Question: I got a weird thing with some css and html code. Following code is works fine when used it in browser chrome,firefox but when use developer tools and insepect with mobile view not understand why but the min-height:100%; is not apply? included a screenshot. So in normal browser works fine any idea it is why? Thanks!
'''
*,
*::before,
*::after {
box-sizing: inherit;
}
* {
position: relative;
}
a,
body,
footer,
header,
h1,
h2,
html,
img,
li,
p,
section,
span,
sup,
ul {
background: transparent;
border: 0;
font-size: 100%;
margin: 0;
outline: 0;
padding: 0;
vertical-align: baseline;
}
html {
box-sizing: border-box;
height: 100%;
overflow-x: scroll;
overflow-y: hidden;
width: 210%;
}
body {
background: red;
color: #FFFFFF;
height: 100%;
margin: auto;
overflow: hidden;
width: 210%;
}
section {
display: block;
float: left;
height: 100%;
width: 100%;
}
.test {
float: left;
min-height: 100%;
overflow: hidden;
width: 20%;
}
'''
'''
<body>
<section class="test" style="background-image: url('https://wallpapers.wallhaven.cc/wallpapers/full/wallhaven-95348.jpg');">test</section>
<section class="test" style="background-image: url('https://wallpapers.wallhaven.cc/wallpapers/full/wallhaven-95348.jpg');">test</section>
<section class="test" style="background-image: url('https://wallpapers.wallhaven.cc/wallpapers/full/wallhaven-95348.jpg');">test</section>
<section class="test" style="background-image: url('https://wallpapers.wallhaven.cc/wallpapers/full/wallhaven-95348.jpg');">test</section>
<section class="test" style="background-image: url('https://wallpapers.wallhaven.cc/wallpapers/full/wallhaven-95348.jpg');">test</section>
</body>
'''
The development tools screenshot from Chrome:

How can make it 100% height on development tools also?
Any idea?
THX!
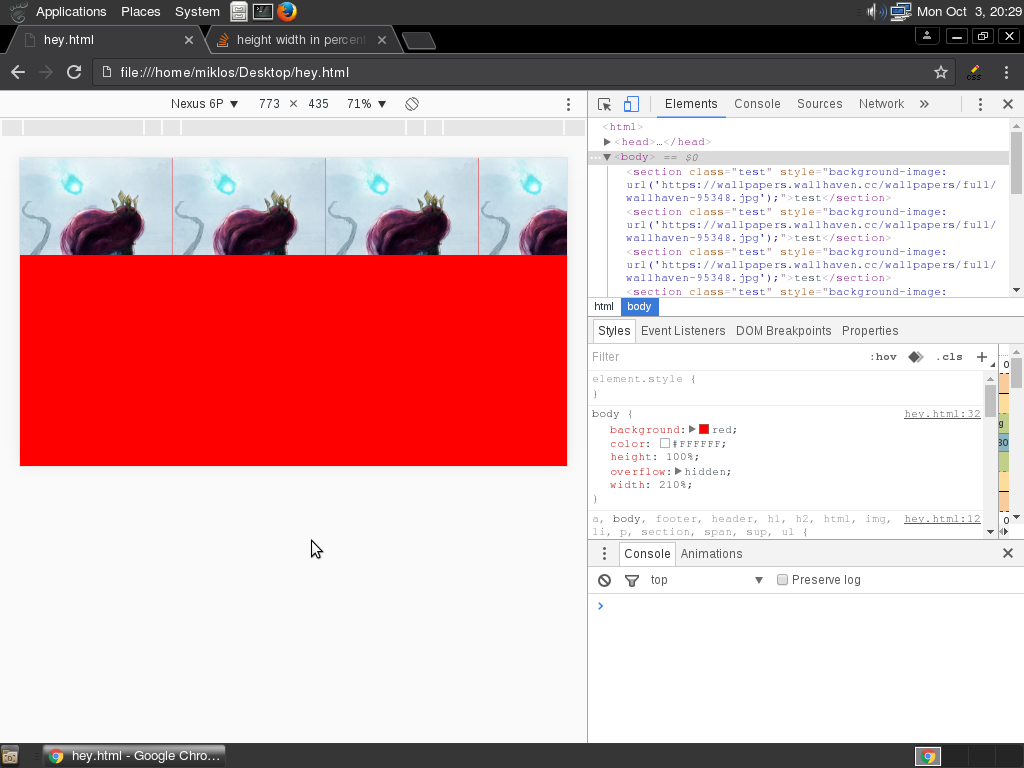
Answer: The min-height is being recomputed when you open chrome dev tools inline. If you look closely at the height of the portion of the page that is red, you'll notice that it's height is the same height as your dev tools window. Open dev tools as a separate window and that will fix your issue.
Another solution is to use viewport height instead of percentages. Use '100vh' instead of '100%'